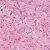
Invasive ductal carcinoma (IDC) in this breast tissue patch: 1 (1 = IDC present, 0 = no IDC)